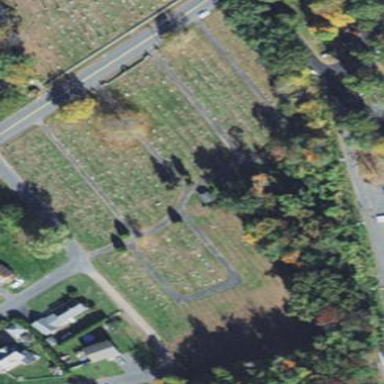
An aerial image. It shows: Cemetery.